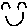
Label: smiley face